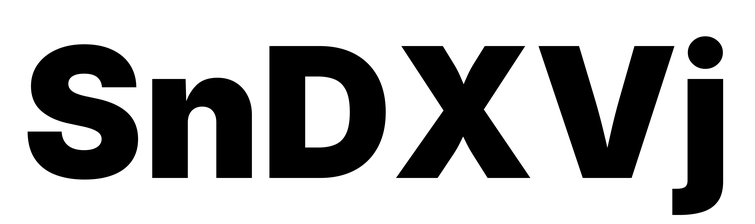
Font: Inter_Black